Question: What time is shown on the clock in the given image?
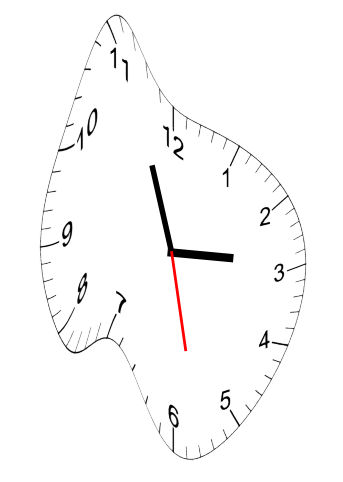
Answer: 02:56:28